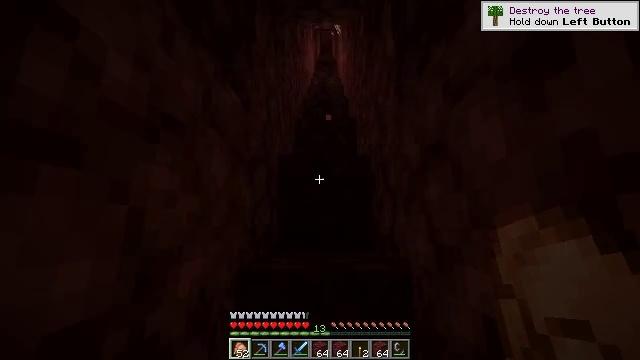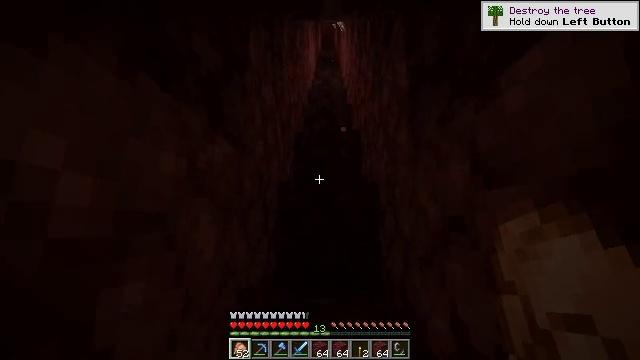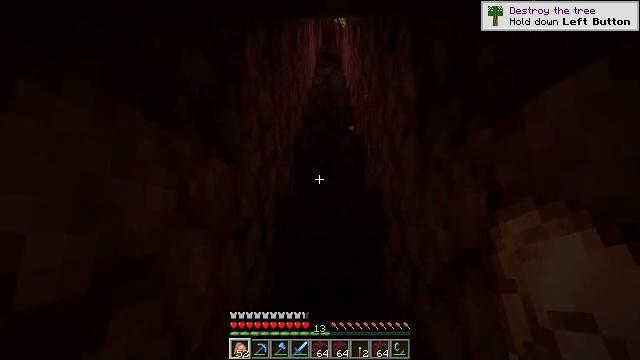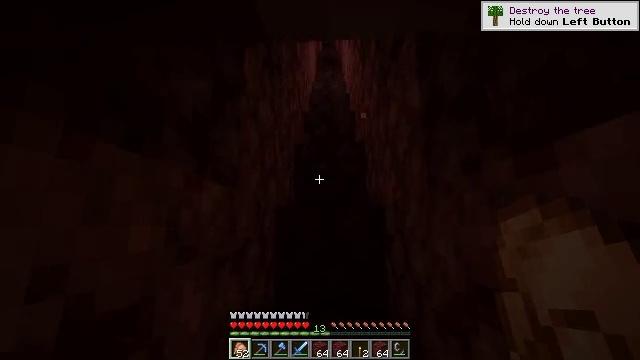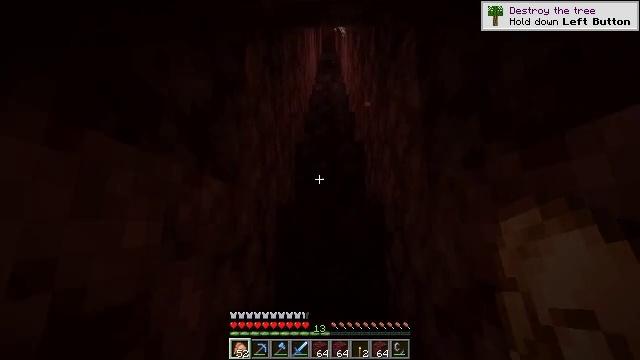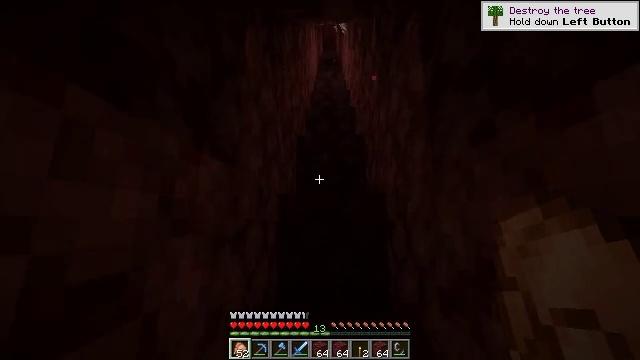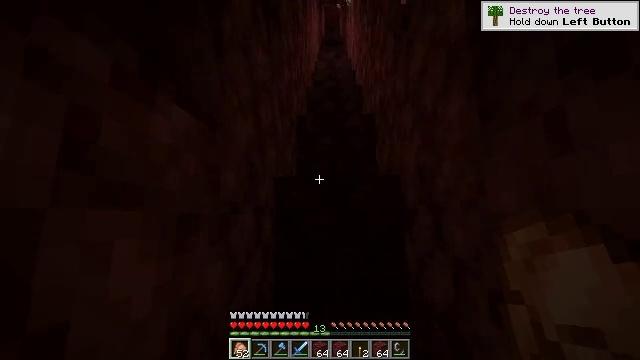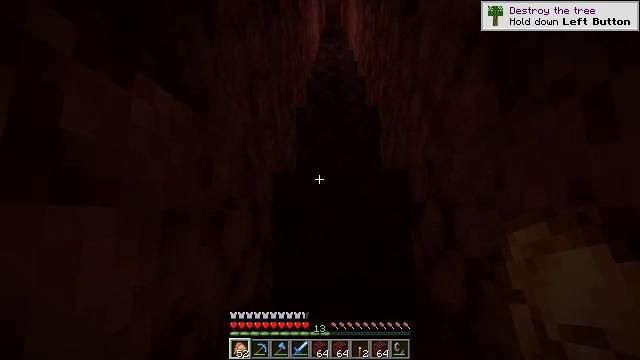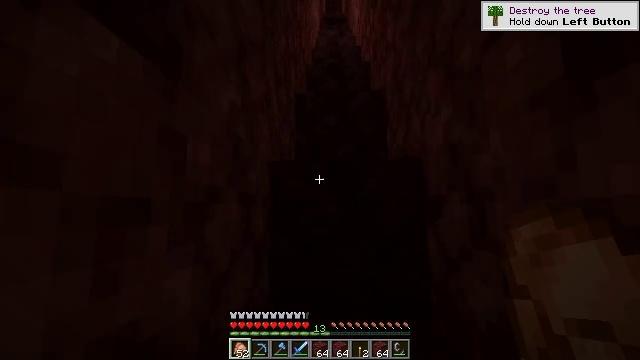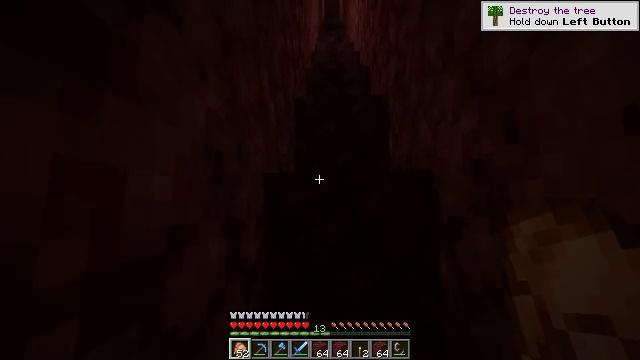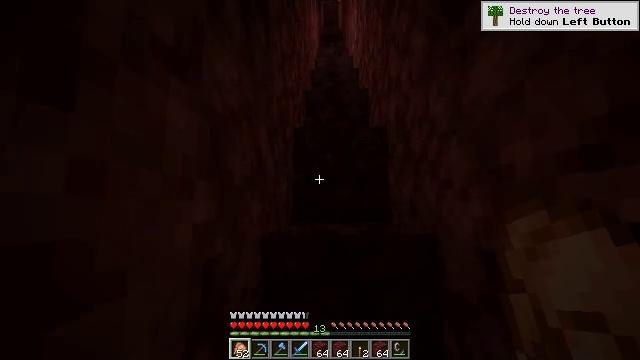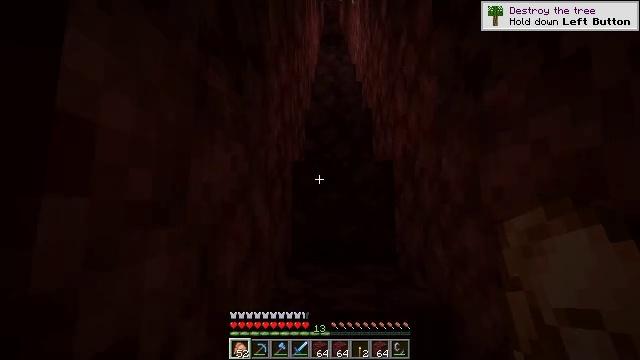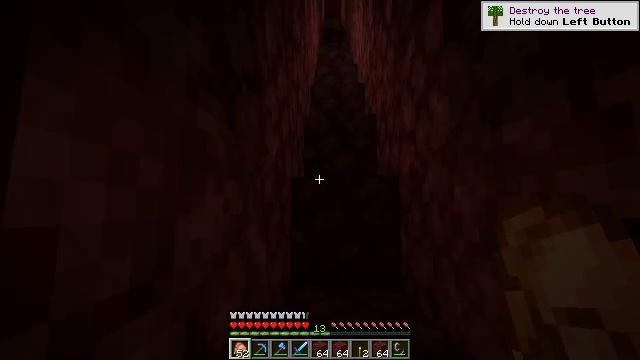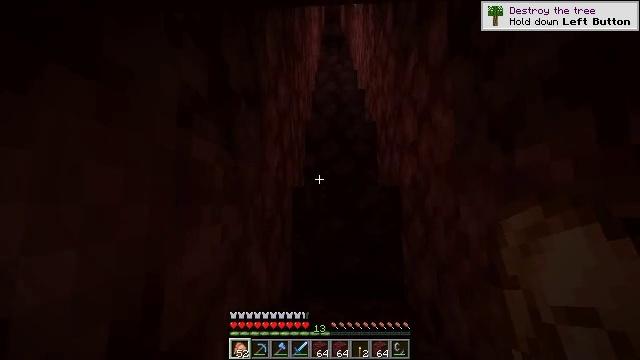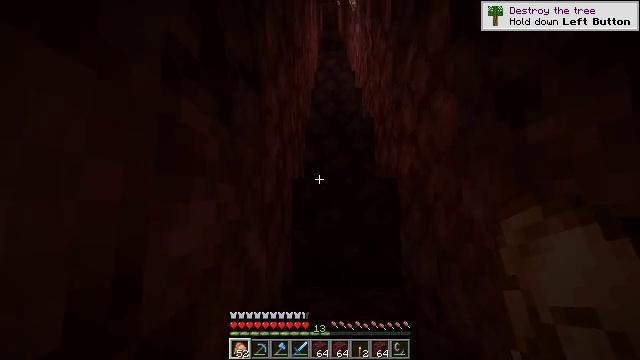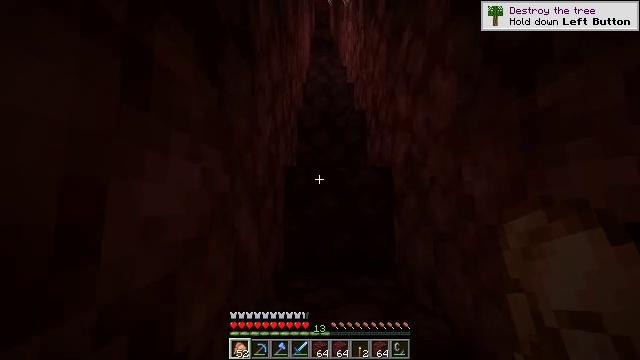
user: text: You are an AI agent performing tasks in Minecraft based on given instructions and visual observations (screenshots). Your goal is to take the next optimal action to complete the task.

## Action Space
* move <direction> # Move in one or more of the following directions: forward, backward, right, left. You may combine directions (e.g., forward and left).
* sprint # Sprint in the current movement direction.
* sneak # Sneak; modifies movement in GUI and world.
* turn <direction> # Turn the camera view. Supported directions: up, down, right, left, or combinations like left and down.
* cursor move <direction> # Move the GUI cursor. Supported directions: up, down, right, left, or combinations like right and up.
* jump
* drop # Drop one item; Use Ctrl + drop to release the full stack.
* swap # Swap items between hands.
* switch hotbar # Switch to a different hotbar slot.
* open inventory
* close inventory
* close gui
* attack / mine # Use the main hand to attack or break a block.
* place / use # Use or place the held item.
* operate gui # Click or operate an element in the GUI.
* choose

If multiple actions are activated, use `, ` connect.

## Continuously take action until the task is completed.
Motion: motion action
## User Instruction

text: Gain netherite scrap by cooking ancient debris in the furnace.
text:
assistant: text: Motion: move forward, sprint, jump
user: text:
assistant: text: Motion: move forward, sprint, jump
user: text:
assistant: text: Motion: move forward, sprint, jump
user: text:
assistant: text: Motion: move forward, sprint, jump
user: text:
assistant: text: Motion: move forward, sprint, jump
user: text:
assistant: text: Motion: move forward, turn down, jump
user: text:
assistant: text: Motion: move forward, jump
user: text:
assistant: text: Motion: move forward, turn down, jump
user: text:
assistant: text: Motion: move forward, jump
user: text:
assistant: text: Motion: move forward, sprint, jump
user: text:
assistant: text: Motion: move forward, sprint, jump
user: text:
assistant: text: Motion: move forward, sprint, jump
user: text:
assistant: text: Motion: move forward, sprint, jump
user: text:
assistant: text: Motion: move forward, jump
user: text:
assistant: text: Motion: move forward, turn right, jump
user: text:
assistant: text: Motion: move forward, turn right, jump
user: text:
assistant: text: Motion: move forward, jump
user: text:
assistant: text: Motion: move forward, jump
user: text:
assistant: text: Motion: move forward, sprint, turn up, jump
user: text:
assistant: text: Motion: move forward, sprint, turn right and up, jump
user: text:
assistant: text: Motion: move forward, sprint, turn right and up, jump
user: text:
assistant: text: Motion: move forward, sprint, turn up, jump
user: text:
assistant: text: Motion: move forward, turn left and up, jump
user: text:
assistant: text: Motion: move forward, turn left and up, jump
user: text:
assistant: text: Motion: move forward, turn left and up, jump
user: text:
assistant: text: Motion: move forward, turn left and up, jump
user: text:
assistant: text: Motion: move forward, turn left, jump
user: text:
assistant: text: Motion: move forward, sprint, turn left, jump
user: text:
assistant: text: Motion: move forward, sprint, turn left, jump
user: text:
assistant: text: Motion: move forward, sprint, jump